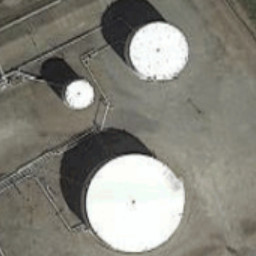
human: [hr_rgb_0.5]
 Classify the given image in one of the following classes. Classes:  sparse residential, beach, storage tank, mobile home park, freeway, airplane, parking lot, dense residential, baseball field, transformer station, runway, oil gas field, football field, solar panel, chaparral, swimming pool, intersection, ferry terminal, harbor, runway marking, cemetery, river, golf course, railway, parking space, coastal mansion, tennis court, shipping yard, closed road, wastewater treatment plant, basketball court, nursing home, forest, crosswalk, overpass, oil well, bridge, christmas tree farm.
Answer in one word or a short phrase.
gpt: storage tank